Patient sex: M
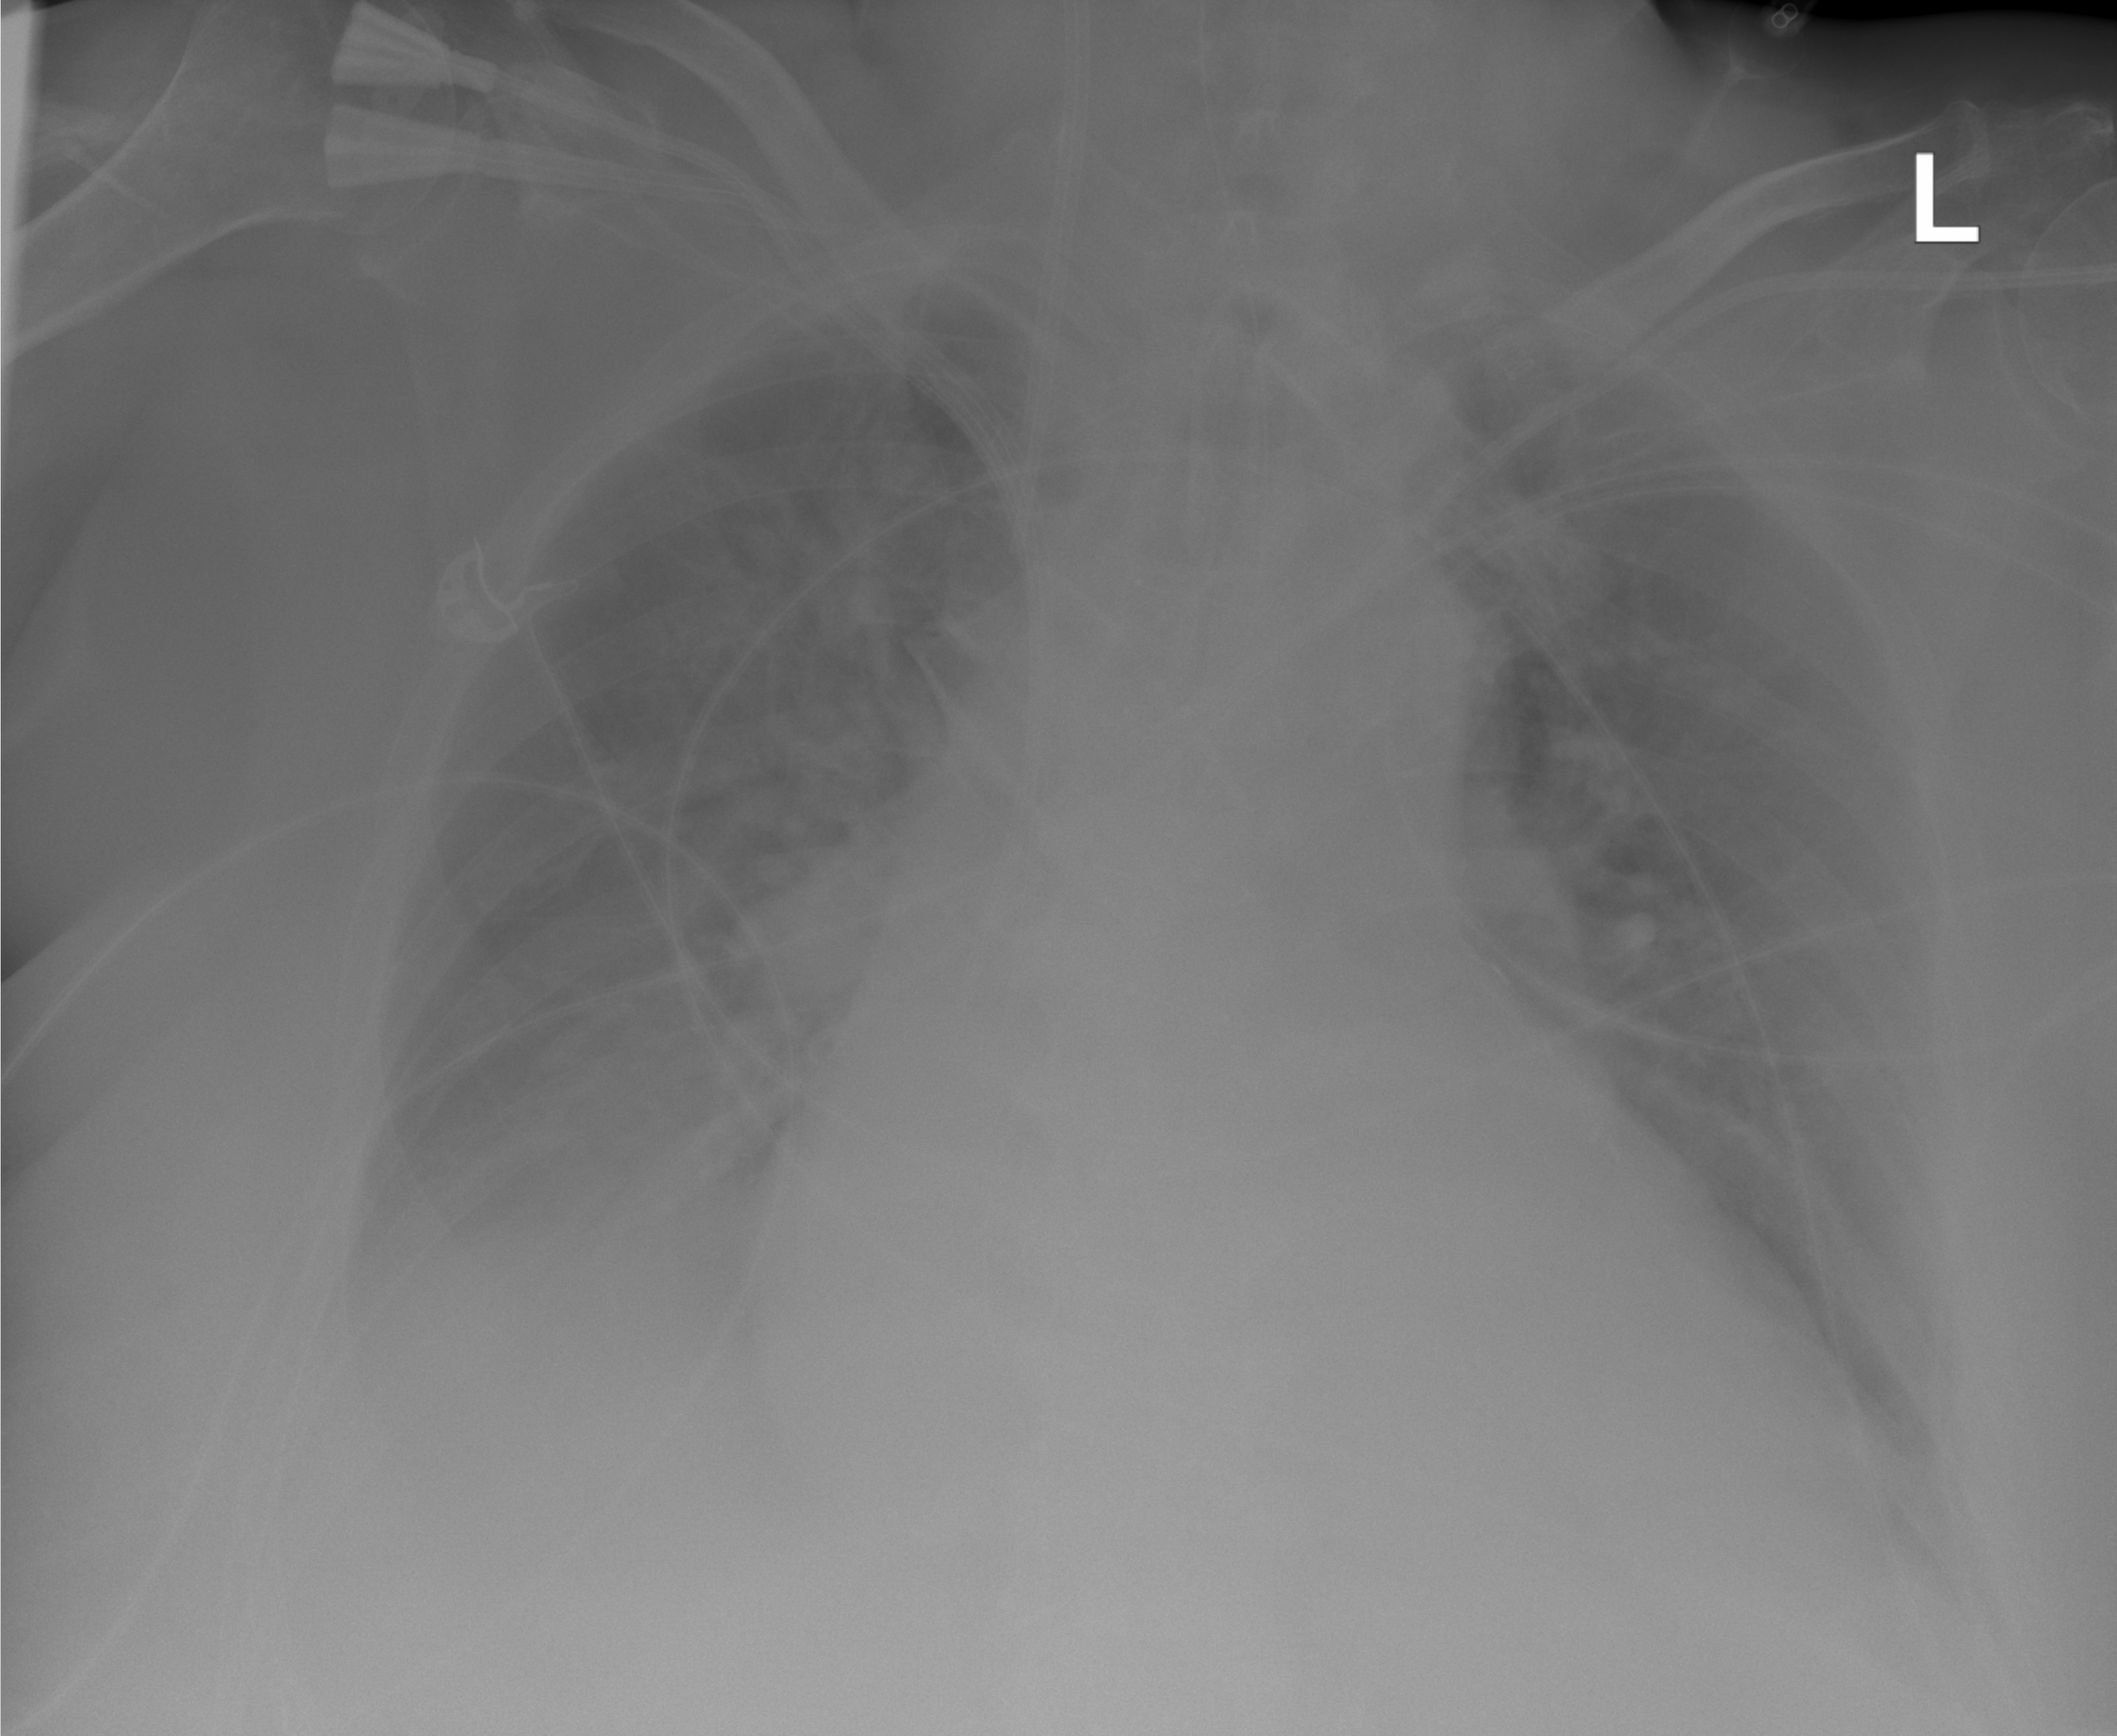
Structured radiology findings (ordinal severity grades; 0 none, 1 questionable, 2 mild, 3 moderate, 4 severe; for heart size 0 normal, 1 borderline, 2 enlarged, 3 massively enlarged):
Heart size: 2
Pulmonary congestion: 3
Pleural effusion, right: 2
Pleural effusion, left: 2
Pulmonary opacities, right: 1
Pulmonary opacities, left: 1
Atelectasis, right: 2
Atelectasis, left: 2